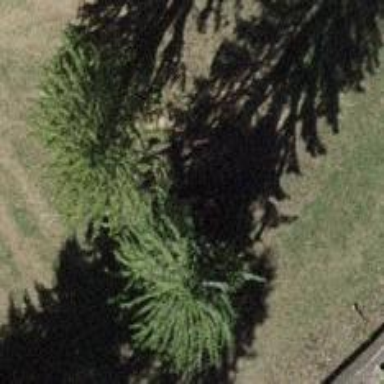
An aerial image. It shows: Evergreen tree with needle-leaved leaves.